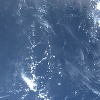
Label: water